An envelope spectrum derived from a bearing vibration measurement is shown; the reference markers locate BPFO, BPFI, BSF and FTF for this bearing geometry and shaft speed. What is the most likely bearing condition (normal, inner_race, outer_race, ball)?
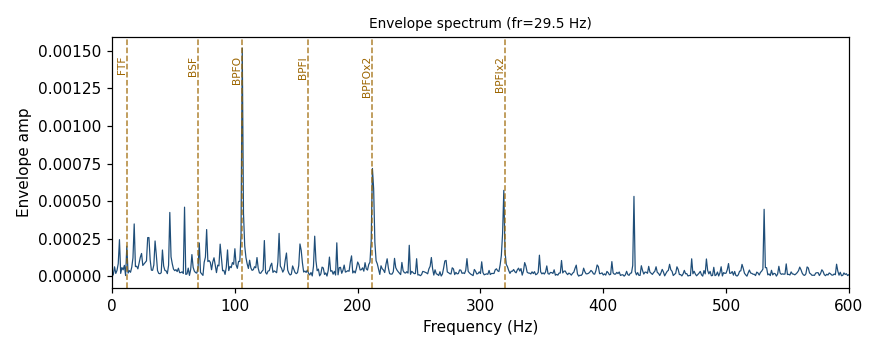
Answer: outer_race